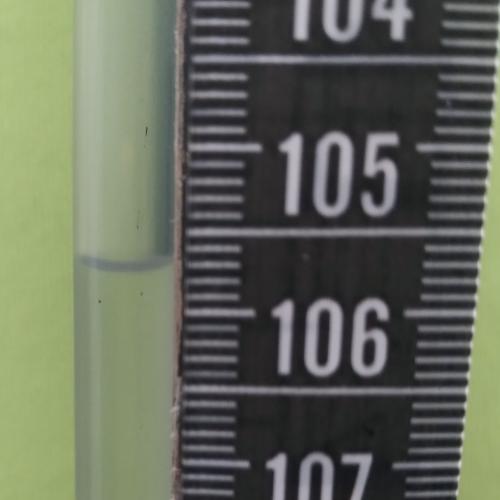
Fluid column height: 105.7 cm